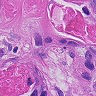
Metastatic tissue present: yes